Field crop: maize
Growth stage: 1
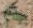
Species: atriplex